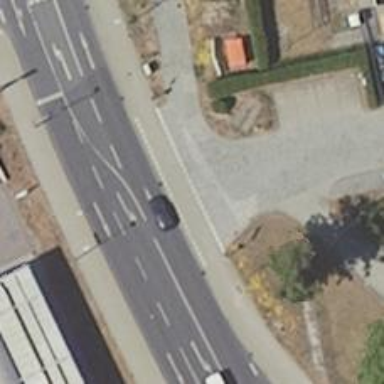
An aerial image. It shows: Road with "give way" sign.